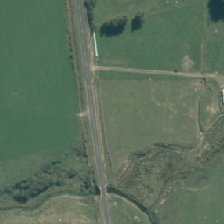
Land cover: shortrotation_cropland